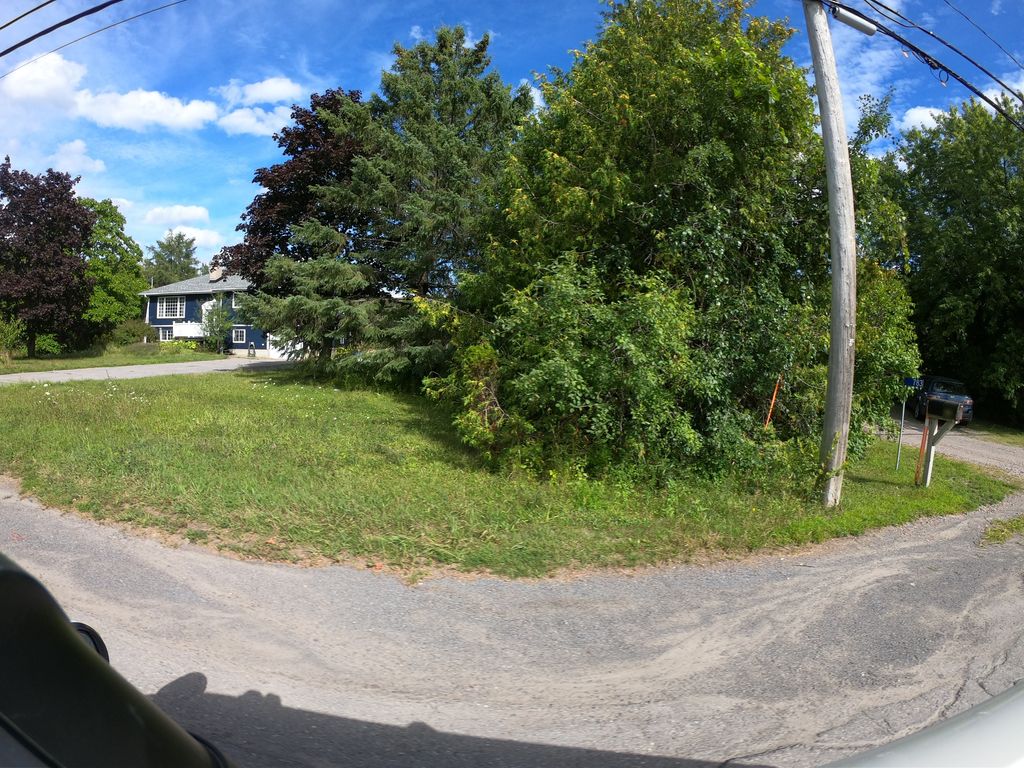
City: ottawa-gatineau